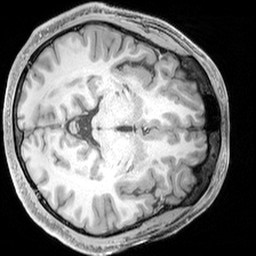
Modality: T1w
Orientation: axial
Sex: male
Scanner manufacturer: siemens
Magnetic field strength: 3 T
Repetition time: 2.3 s
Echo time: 0.00226 s